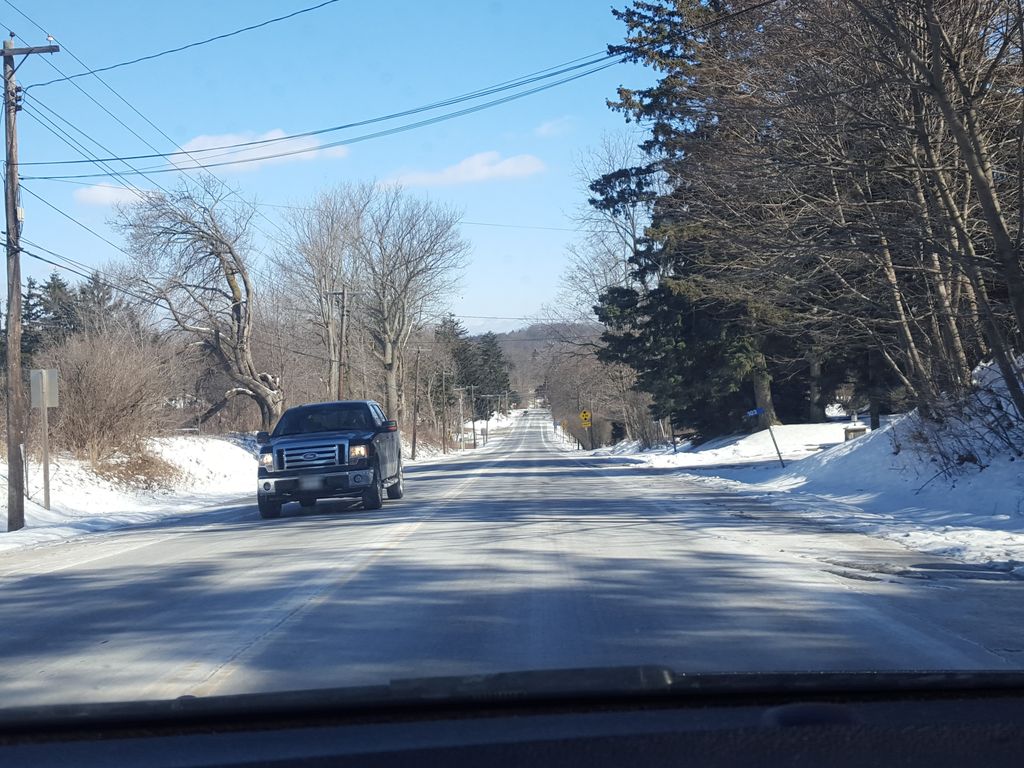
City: hamilton